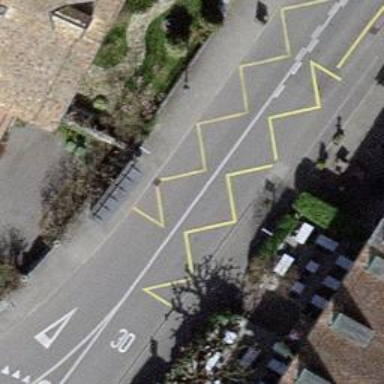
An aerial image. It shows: Bus stop equipped with public transport stop position.